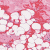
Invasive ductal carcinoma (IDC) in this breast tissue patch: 0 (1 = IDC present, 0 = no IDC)